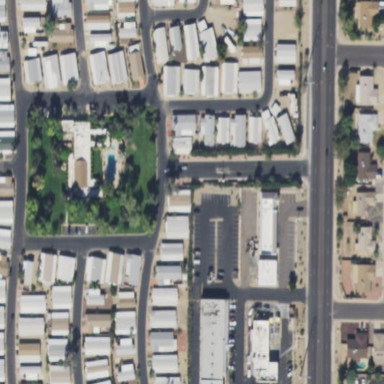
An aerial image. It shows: Residential area known as trailer park.